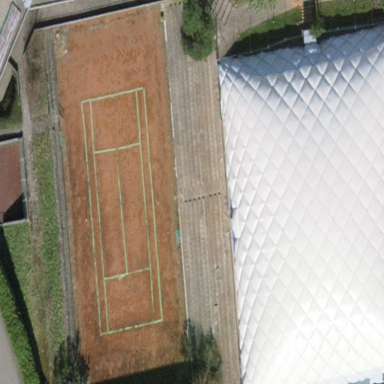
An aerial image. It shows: Tennis court in leisure pitch.